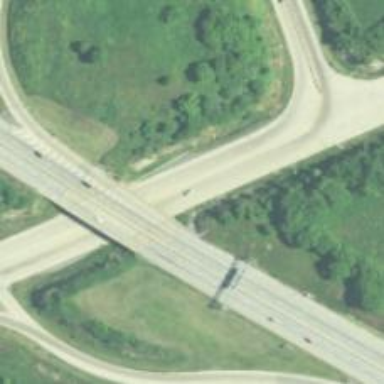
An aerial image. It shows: Primary highway that is also expressway.